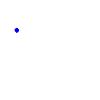
Particle: pion